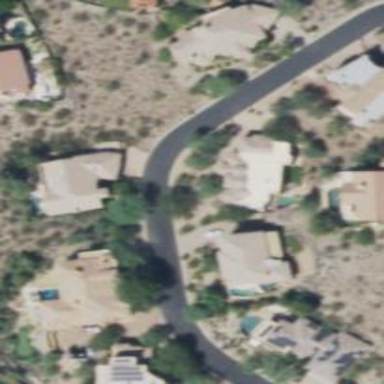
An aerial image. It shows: Smooth asphalt road in residential area.